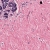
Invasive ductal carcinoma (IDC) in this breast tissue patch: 0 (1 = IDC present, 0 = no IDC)